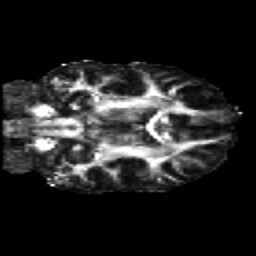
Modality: FA
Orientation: coronal
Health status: healthy
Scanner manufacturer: siemens
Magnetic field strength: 3 T
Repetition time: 12 s
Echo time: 0.092 s